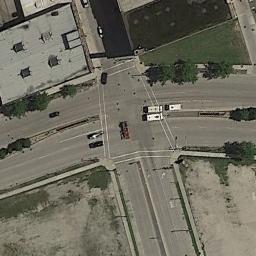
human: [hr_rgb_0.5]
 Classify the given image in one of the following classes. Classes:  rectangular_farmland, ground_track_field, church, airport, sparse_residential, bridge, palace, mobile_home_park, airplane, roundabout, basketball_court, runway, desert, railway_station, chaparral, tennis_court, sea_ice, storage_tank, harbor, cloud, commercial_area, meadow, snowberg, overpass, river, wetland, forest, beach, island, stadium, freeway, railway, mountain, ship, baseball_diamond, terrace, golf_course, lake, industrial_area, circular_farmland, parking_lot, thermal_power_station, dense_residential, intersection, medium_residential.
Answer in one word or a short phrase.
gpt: intersection